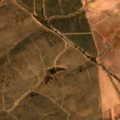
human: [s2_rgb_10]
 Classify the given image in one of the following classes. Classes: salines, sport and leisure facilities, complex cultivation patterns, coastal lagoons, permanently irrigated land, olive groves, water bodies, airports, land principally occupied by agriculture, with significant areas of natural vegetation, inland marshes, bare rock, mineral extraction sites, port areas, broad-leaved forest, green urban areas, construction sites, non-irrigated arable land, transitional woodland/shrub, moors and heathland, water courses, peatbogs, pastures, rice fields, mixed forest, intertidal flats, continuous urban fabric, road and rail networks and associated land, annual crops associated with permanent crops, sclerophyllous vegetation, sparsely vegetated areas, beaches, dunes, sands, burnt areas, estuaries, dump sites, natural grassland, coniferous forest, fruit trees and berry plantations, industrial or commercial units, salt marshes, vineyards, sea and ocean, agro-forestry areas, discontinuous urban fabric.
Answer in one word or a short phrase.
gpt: non-irrigated arable land, permanently irrigated land, olive groves